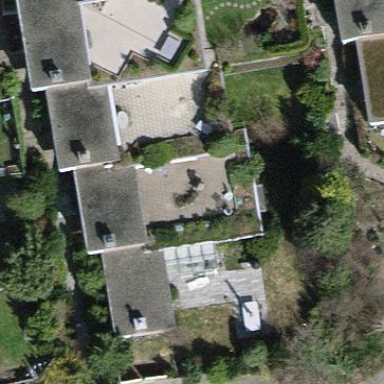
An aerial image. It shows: Terrace building.